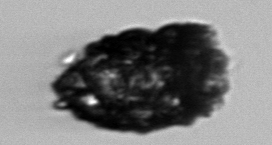
Label: Stenosemella_pacifica